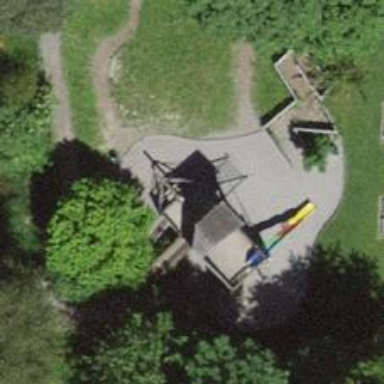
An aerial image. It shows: Playground area for leisure activities on the land.